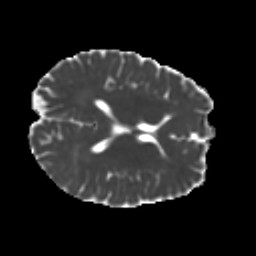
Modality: MD
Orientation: axial
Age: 24
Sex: male
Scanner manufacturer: ge
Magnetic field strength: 3 T
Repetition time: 7.8 s
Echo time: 0.0606 s